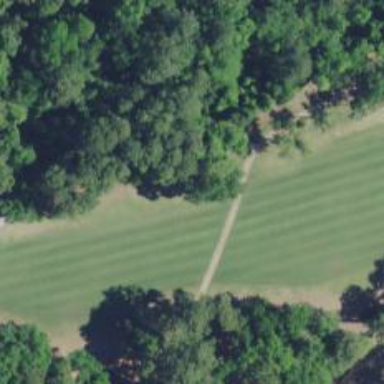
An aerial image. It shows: Golf hole.